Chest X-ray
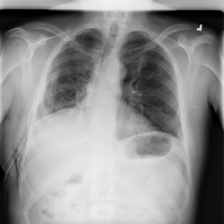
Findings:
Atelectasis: negative
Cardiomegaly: negative
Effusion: negative
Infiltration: negative
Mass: negative
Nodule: negative
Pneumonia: negative
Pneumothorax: negative
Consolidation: negative
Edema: negative
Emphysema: negative
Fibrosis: negative
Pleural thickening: negative
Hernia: negative